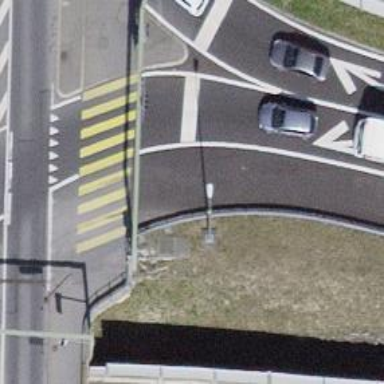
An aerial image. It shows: Road with traffic signals.